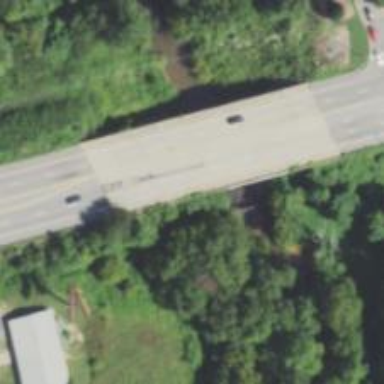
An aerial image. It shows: Primary highway crossing over bridge.